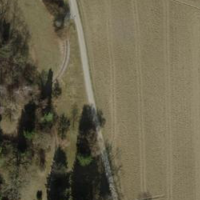
EUNIS habitat code: 52
Species observed at this site:
Cephalanthera longifolia